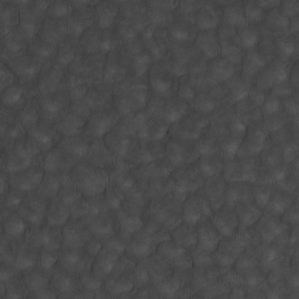
Label: non_frost